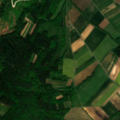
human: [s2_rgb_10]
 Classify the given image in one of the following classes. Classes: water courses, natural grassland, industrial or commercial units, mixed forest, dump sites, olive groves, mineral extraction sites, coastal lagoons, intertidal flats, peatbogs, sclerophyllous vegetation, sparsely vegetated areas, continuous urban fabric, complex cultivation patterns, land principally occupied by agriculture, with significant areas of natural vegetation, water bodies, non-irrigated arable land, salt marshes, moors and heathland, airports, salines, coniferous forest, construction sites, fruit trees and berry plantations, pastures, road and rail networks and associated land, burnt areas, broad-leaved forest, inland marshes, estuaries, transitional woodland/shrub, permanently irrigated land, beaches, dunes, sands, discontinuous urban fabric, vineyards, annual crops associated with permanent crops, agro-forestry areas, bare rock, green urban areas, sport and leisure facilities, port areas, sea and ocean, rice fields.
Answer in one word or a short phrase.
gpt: non-irrigated arable land, land principally occupied by agriculture, with significant areas of natural vegetation, coniferous forest, mixed forest